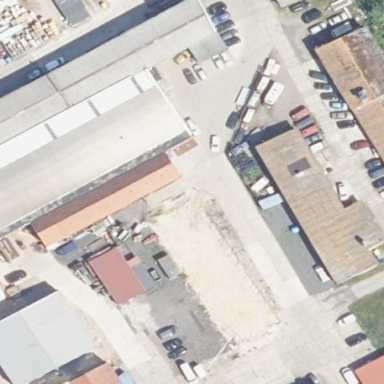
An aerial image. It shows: Commercial building.